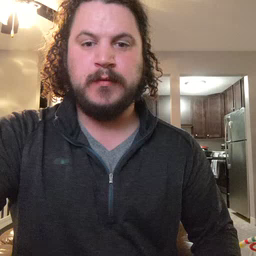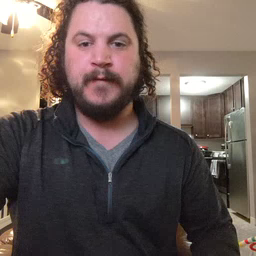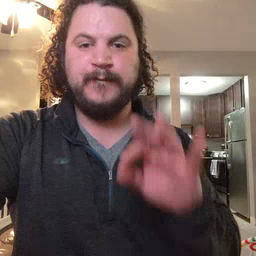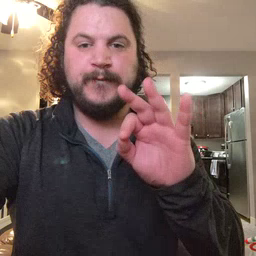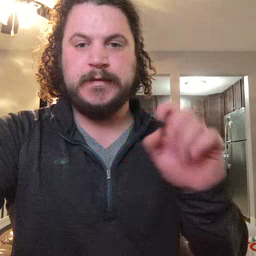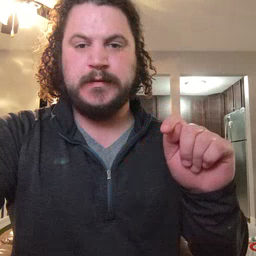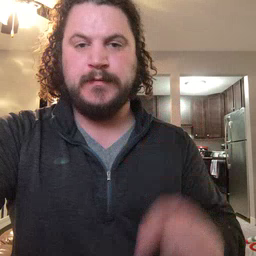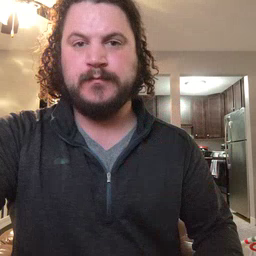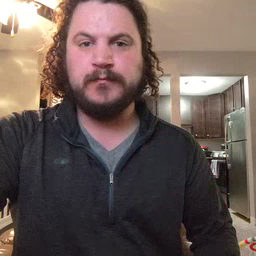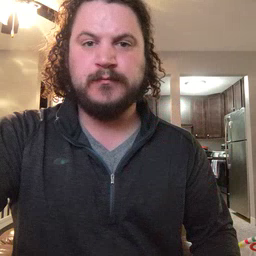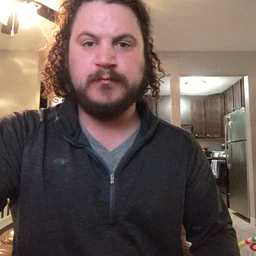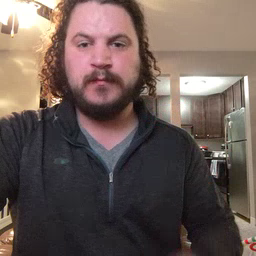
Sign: feet